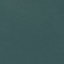
Label: SeaLake